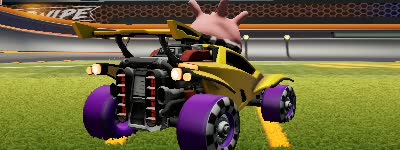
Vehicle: octane